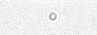
Label: camera_spot